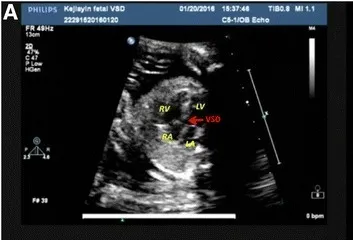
Ultrasound examination images. A; Ultrasound examination result at 30wk. A ventricular septal defect for 2.2 mm was shown as the arrow in the image. Abbreviations: LA, left atrium; LV, left ventricle; RA, right atrium; RV, right ventricle; VSD, ventricular septal defect.
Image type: radiology (ultrasound)